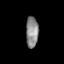
Tissue: prostate
Cell type: T cells
Senescence score: 0.2821
Nuclear area (px): 375
Mean DAPI intensity: 137.771